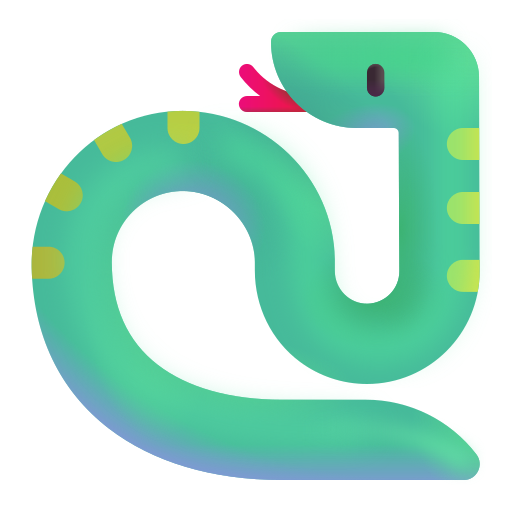
snake color